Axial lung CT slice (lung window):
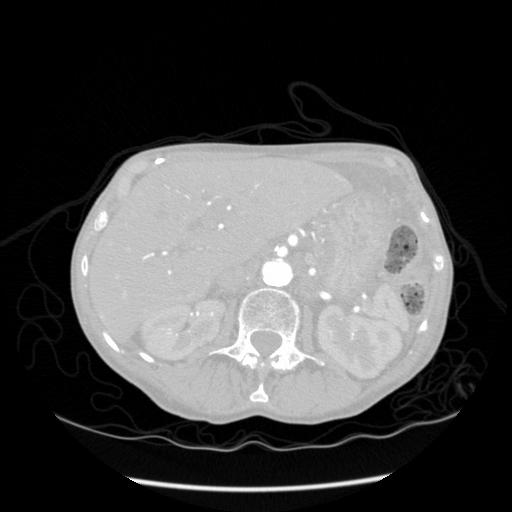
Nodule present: no